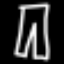
Label: pants